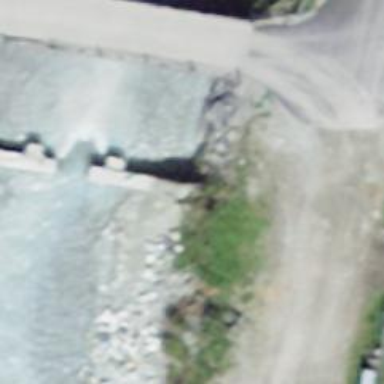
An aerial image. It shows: Weir along the waterway.